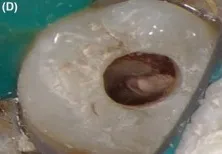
(D) Cutting off the gutta percha at the 3 mm area from the apex under DOM.
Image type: medical_photograph (other_medical_photograph)